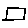
Label: square